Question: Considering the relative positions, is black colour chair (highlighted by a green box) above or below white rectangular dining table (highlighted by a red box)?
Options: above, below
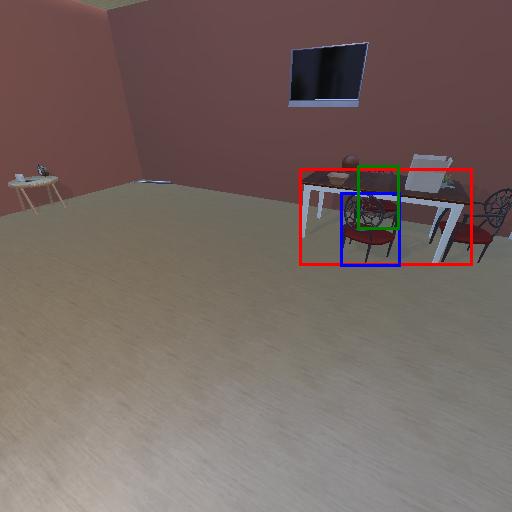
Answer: above